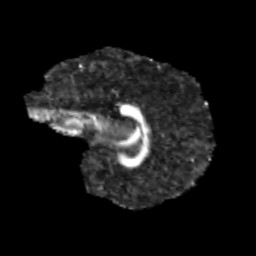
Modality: FA
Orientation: sagittal
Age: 13
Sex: female
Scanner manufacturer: siemens
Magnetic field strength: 3 T
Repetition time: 3.8 s
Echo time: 0.07 s